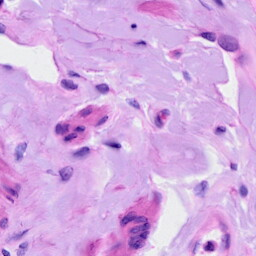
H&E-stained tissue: Ovarian